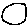
Label: circle